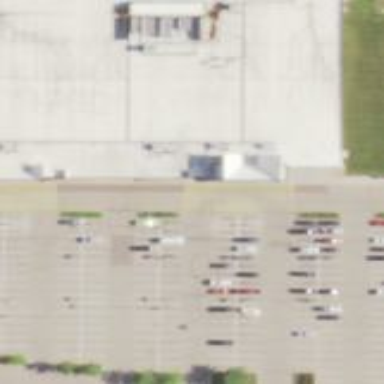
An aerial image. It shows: Building that houses supermarket.